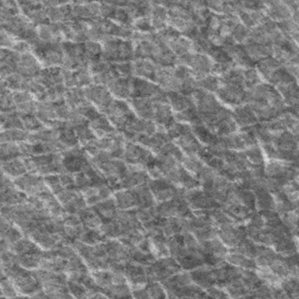
Label: frost